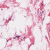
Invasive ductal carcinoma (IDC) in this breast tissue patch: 0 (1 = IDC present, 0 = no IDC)